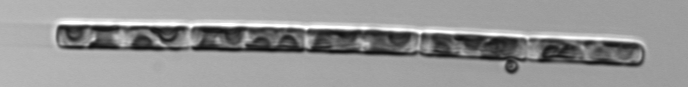
Label: Guinardia_delicatula